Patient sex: M
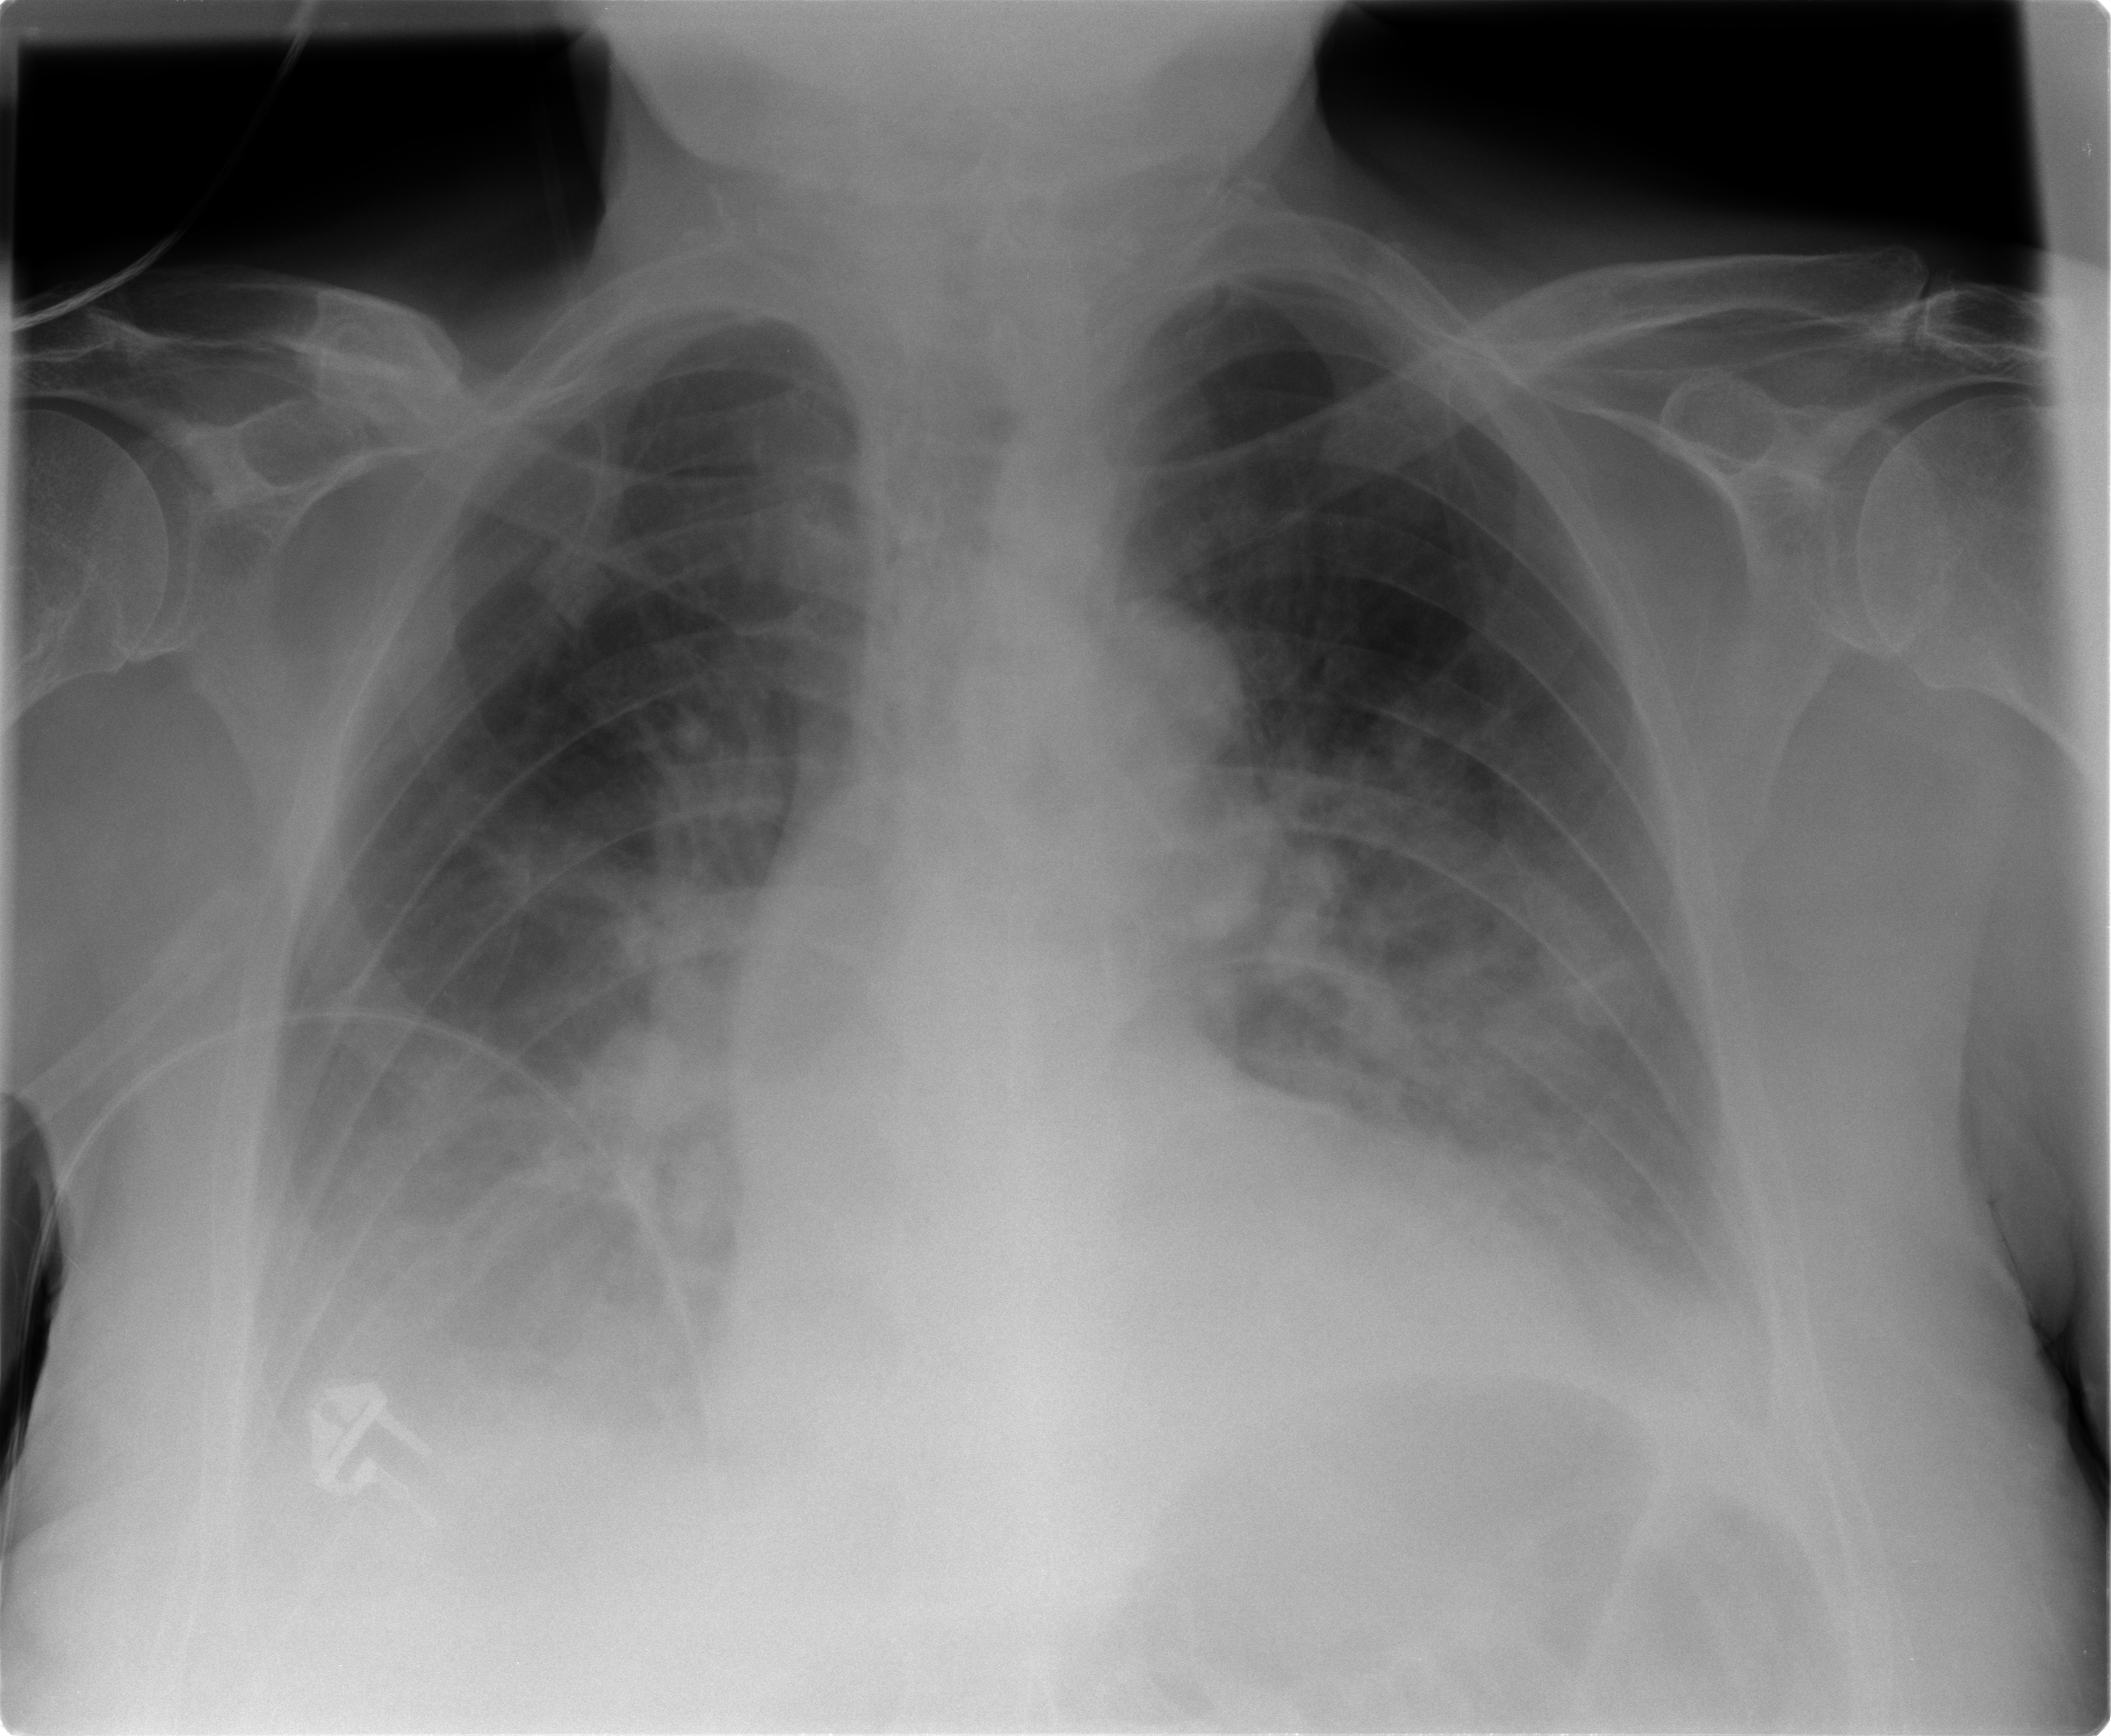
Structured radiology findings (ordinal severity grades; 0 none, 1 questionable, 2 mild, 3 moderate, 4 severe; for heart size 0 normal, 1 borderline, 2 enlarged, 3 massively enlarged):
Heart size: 2
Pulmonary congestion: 2
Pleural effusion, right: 3
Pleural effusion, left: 2
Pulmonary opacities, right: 2
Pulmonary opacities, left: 2
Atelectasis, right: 3
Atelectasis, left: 3